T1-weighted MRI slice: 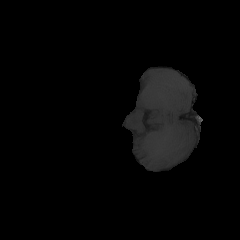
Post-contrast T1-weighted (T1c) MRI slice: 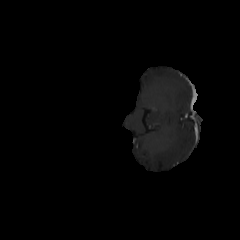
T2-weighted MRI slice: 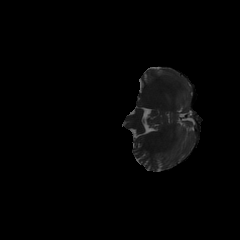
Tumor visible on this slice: no